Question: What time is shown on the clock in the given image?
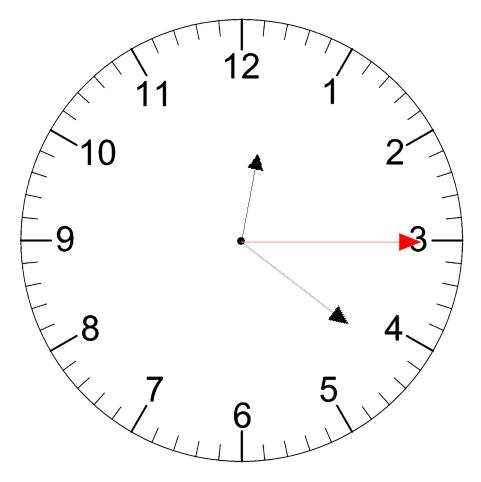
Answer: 12:21:15